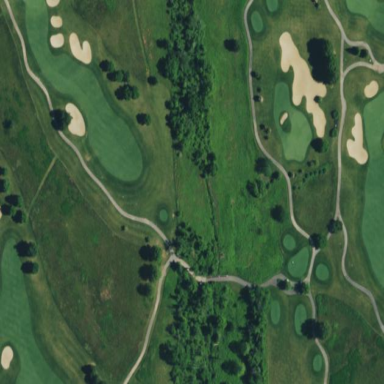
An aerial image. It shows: Area of rough grass used for golf.